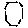
Label: hexagon